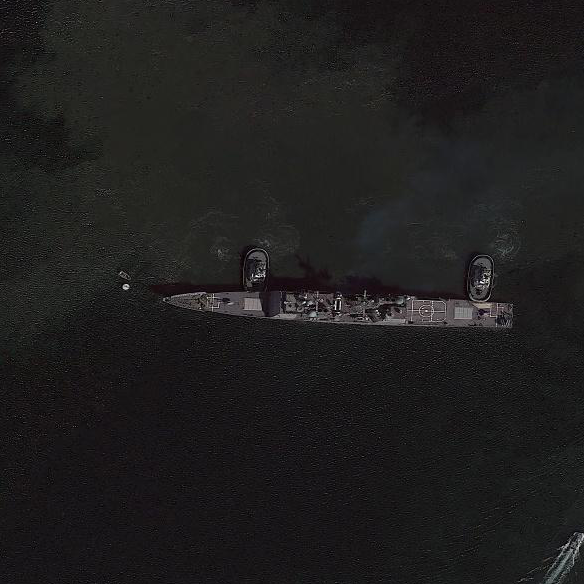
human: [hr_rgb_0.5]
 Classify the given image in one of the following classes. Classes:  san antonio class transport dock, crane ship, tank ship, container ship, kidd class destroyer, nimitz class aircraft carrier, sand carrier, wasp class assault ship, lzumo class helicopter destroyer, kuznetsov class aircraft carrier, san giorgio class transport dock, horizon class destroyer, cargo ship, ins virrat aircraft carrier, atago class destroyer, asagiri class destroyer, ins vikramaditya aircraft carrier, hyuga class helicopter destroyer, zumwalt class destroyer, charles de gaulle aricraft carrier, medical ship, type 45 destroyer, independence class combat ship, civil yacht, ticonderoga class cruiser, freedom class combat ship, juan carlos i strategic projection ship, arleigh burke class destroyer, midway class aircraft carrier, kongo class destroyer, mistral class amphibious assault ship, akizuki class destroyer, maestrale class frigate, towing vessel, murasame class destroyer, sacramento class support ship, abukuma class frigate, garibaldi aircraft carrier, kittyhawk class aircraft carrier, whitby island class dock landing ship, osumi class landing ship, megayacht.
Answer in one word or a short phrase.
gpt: Ticonderoga class cruiser